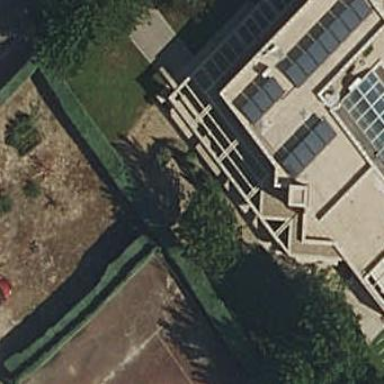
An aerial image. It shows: Close-up view of roof part of building.